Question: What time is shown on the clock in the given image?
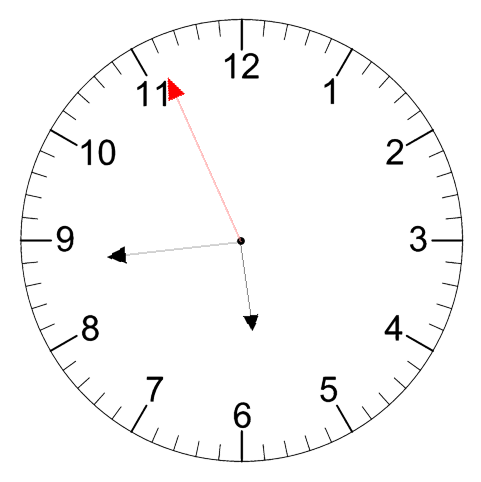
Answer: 05:43:56